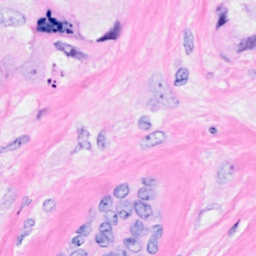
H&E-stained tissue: Breast